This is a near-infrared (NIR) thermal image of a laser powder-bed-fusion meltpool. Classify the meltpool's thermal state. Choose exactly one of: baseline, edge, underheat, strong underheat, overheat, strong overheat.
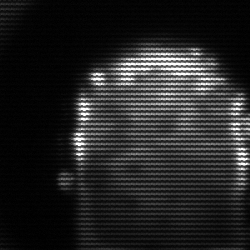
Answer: baseline